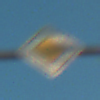
Verkehrszeichen: Vorfahrtsstrasse
Umgebung: Outdoor, RoadRail
Tageszeit: SunriseSunset
Wetter: PartlyCloudy
Licht: Natural
Jahreszeit: NotSpecified
Kontrast: HighContrast